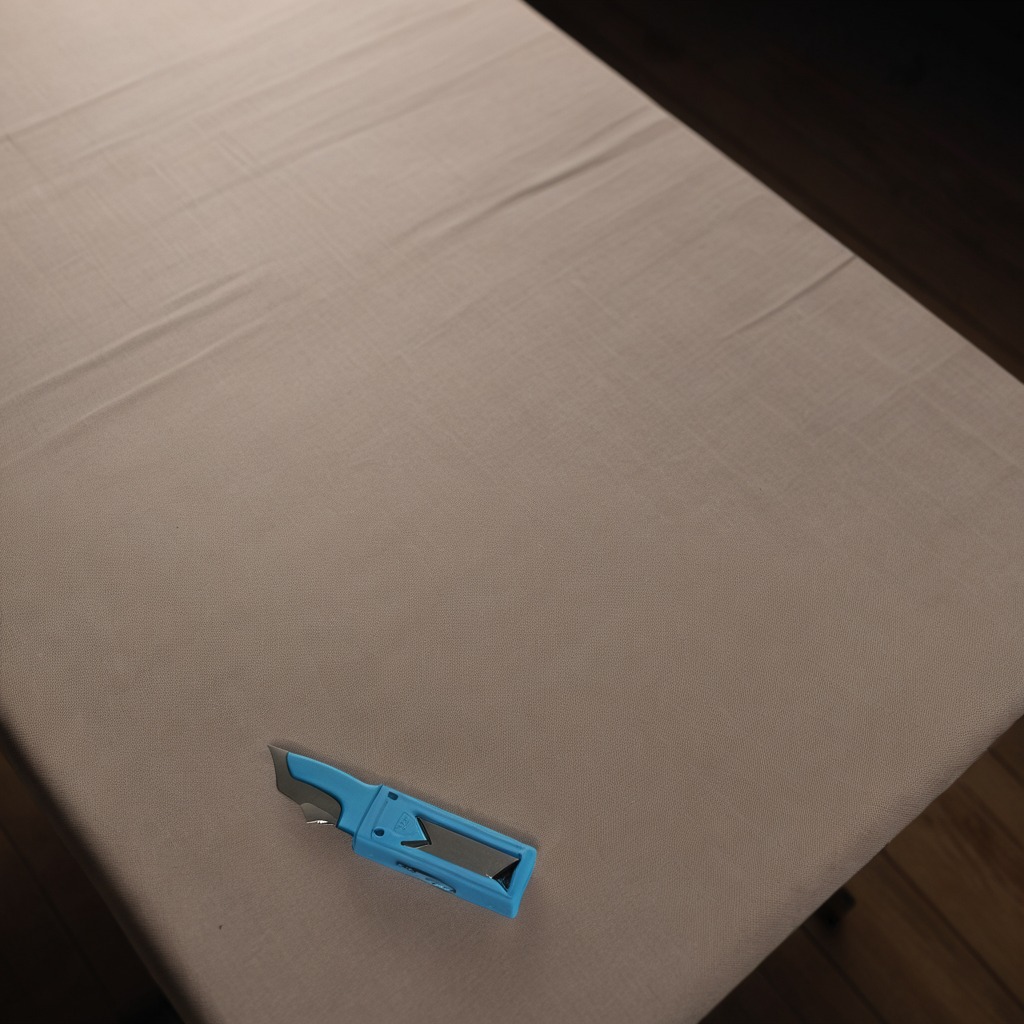
A utility knife lying on a clean wooden table inside a workshop at night dim ambient light soft shadows worn but beneath the cloth